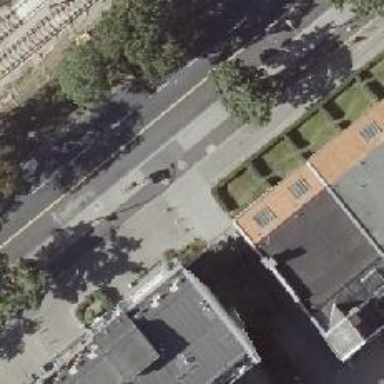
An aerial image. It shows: Driveway with asphalt surface. It is designated as service road where no stopping is allowed.